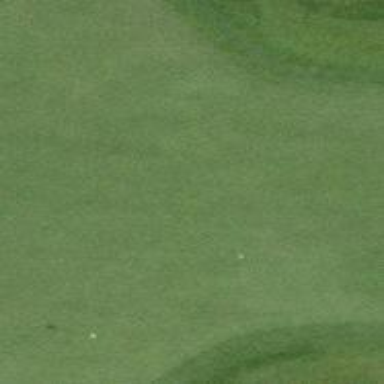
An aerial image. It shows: Golf hole.